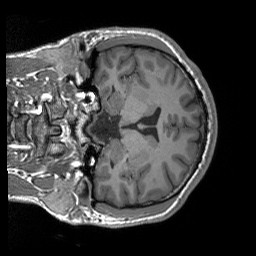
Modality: T1w
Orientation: coronal
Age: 32
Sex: male
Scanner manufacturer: siemens
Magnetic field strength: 3 T
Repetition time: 1.9 s
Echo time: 0.00243 s